Question: I need the span value "0.062540" to pull from website through VBA.
{
My code is below:
'''
Dim ie As New InternetExplorer
Dim doc As HTMLDocument
ie.Visible = False
ie.navigate "https://www.tefas.gov.tr/FonAnaliz.aspx?FonKod=MAC"
Do
DoEvents Loop Until ie.readyState = READYSTATE_COMPLETE
Set doc = ie.document
On Error Resume Next
output = doc.getElementsByClassName("top-list").getElementByTagName("span")(0).innerText
Sheet1.Range("B19").Value = output
ie.Quit
End Sub
'''
However, I could not fetch the related value. Could you help with my problem?
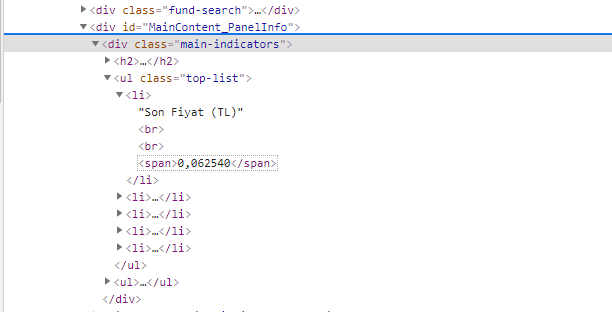
Answer: First you need to remove 'On Error Resume Next' and check which errors you get! This line hides your error messages, but the errors still occur, you just cannot see them. If you don't see them you cannot fix them, therefore your code cannot work.
Never use this line as you did. Either remove it or implemet a proper error handling according <URL>.
Then if you do all these actions in one line like
'''
output = doc.getElementsByClassName("top-list").getElementByTagName("span")(0).innerText
'''
the error can be in multiple positions in that line and it is almost impossible to debug it and find out where in that line it is. Therefore we need to split that line up into multiple single actions to see in which part the error occurs.
So we split it up like below which is exactly the same as the one line above:
'''
Dim Divs As Object 'collection of div elements
Set Divs = doc.getElementsByClassName("top-list")
Dim Spans As Object 'collection of span elements
Set Spans = Divs.getElementByTagName("span")
Dim Output As String
Output = Spans(0).innerText
'''
Now we will see that finding the 'div' with a class 'top-list' works. And we get an error at finding the 'Span' elements. So if we have a look at the 'Divs' variable we see that it is an collection of items. Therefore we need to access the first item in that collection like 'Divs(0)'. Furthermore it is not 'getElementByTagName' but 'getElementsByTagName' (with an 's'). So correcting it to the following:
'''
Dim Divs As Object 'collection of div elements
Set Divs = doc.getElementsByClassName("top-list")
Dim Spans As Object 'collection of span elements
Set Spans = Divs(0).getElementsByTagName("span")
Dim Output As String
Output = Spans(0).innerText
'''
and we see it works.
---
Finally it is a good idea to implement some error handling, so in case something goes wrong you don't end up with hidden Internet Explorer windows that get never closed:
'''
Public Sub FetchNumber()
Dim ie As New InternetExplorer
On Error Goto SAFE_QUIT 'make sure in case of error ie.quit is called.
ie.Visible = False
ie.navigate "https://www.tefas.gov.tr/FonAnaliz.aspx?FonKod=MAC"
Do
DoEvents Loop Until ie.readyState = READYSTATE_COMPLETE
Dim doc As HTMLDocument
Set doc = ie.document
Dim Divs As Object
Set Divs = doc.getElementsByClassName("top-list")
Dim Spans As Object
Set Spans = Divs(0).getElementsByTagName("span")
Dim Output As String
Output = Spans(0).innerText
SAFE_QUIT:
If Err.Number <> 0 Then
Err.Raise Err.Number, Err.Source, Err.Description, Err.HelpFile, Err.HelpContext
End If
On Error Goto 0 're activate error reporting
ie.Quit
Set ie = Nothing
End Sub
'''